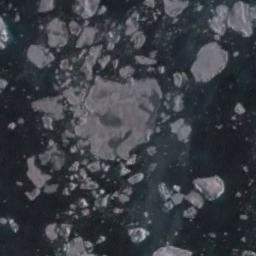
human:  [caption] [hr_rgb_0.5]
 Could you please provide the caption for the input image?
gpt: There are sea ice of different shapes and sizes .

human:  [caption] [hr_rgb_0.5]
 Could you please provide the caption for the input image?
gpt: A large piece of sea ice and a lot of small pieces of sea ice gather together .

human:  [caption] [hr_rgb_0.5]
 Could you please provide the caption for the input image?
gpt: A large piece of ice and many small pieces of ice floating around it float on the deep blue sea .

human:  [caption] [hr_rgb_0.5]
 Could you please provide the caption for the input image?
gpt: There are many ice on the dark blue sea .

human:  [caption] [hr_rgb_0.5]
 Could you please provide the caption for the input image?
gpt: There are many pieces of sea ice .